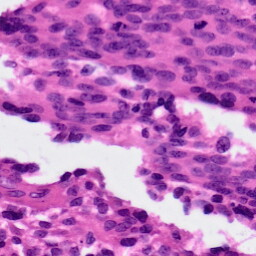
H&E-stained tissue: Ovarian